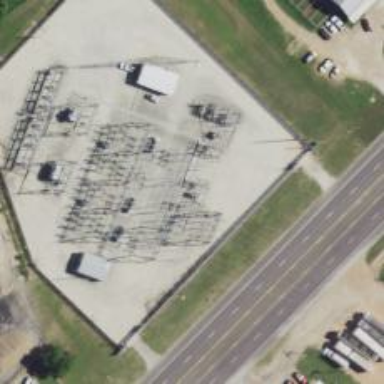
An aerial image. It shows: Switch for power supply.